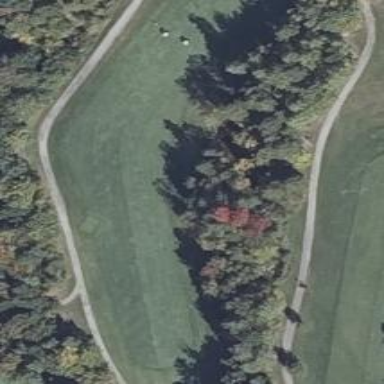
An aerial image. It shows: Golf fairway in the image.